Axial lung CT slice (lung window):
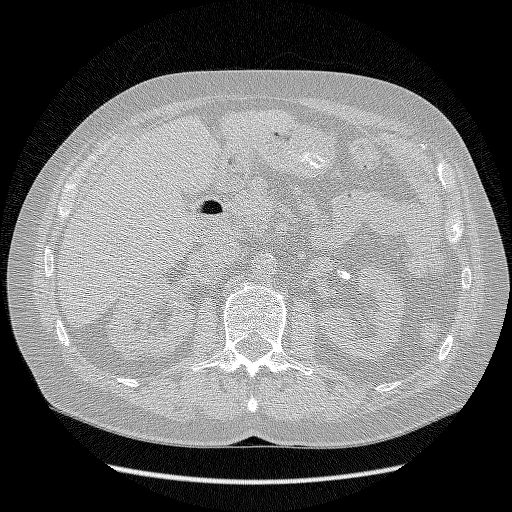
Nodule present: no